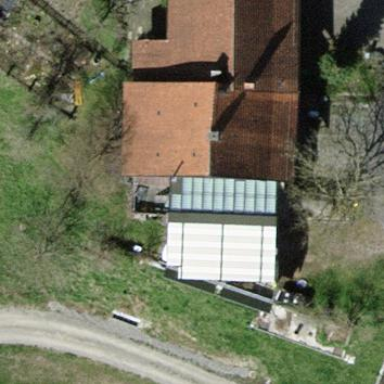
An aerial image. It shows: Terrace building with gabled roof.